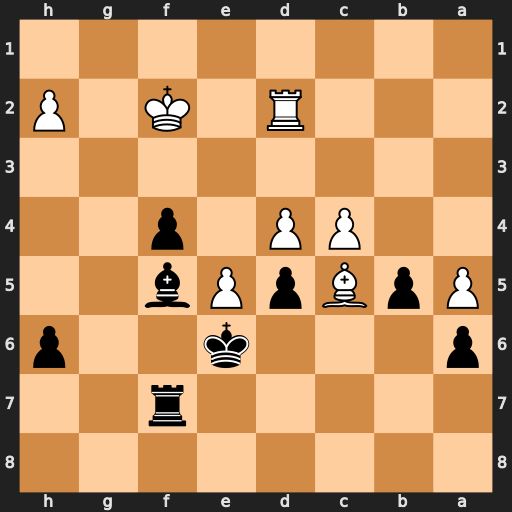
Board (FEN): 8/5r2/p3k2p/PpBpPb2/2PP1p2/8/3R1K1P/8
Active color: b
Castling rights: -
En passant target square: -
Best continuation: dxc4 d5+ Kxe5